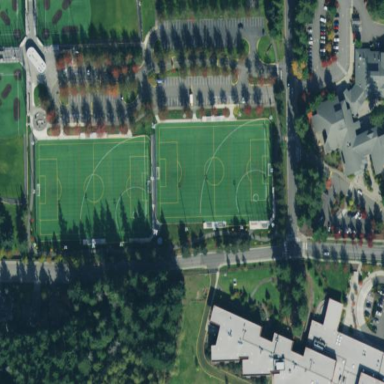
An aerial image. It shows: Astroturf soccer pitch for leisure land sports.